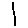
Label: line